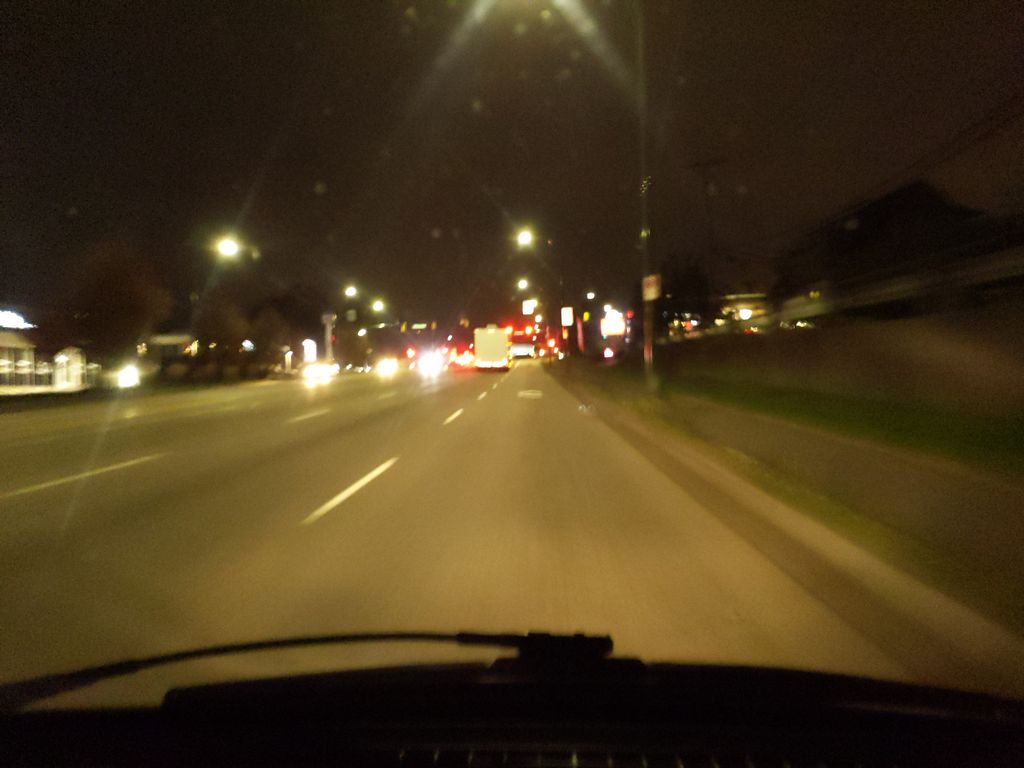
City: vancouver